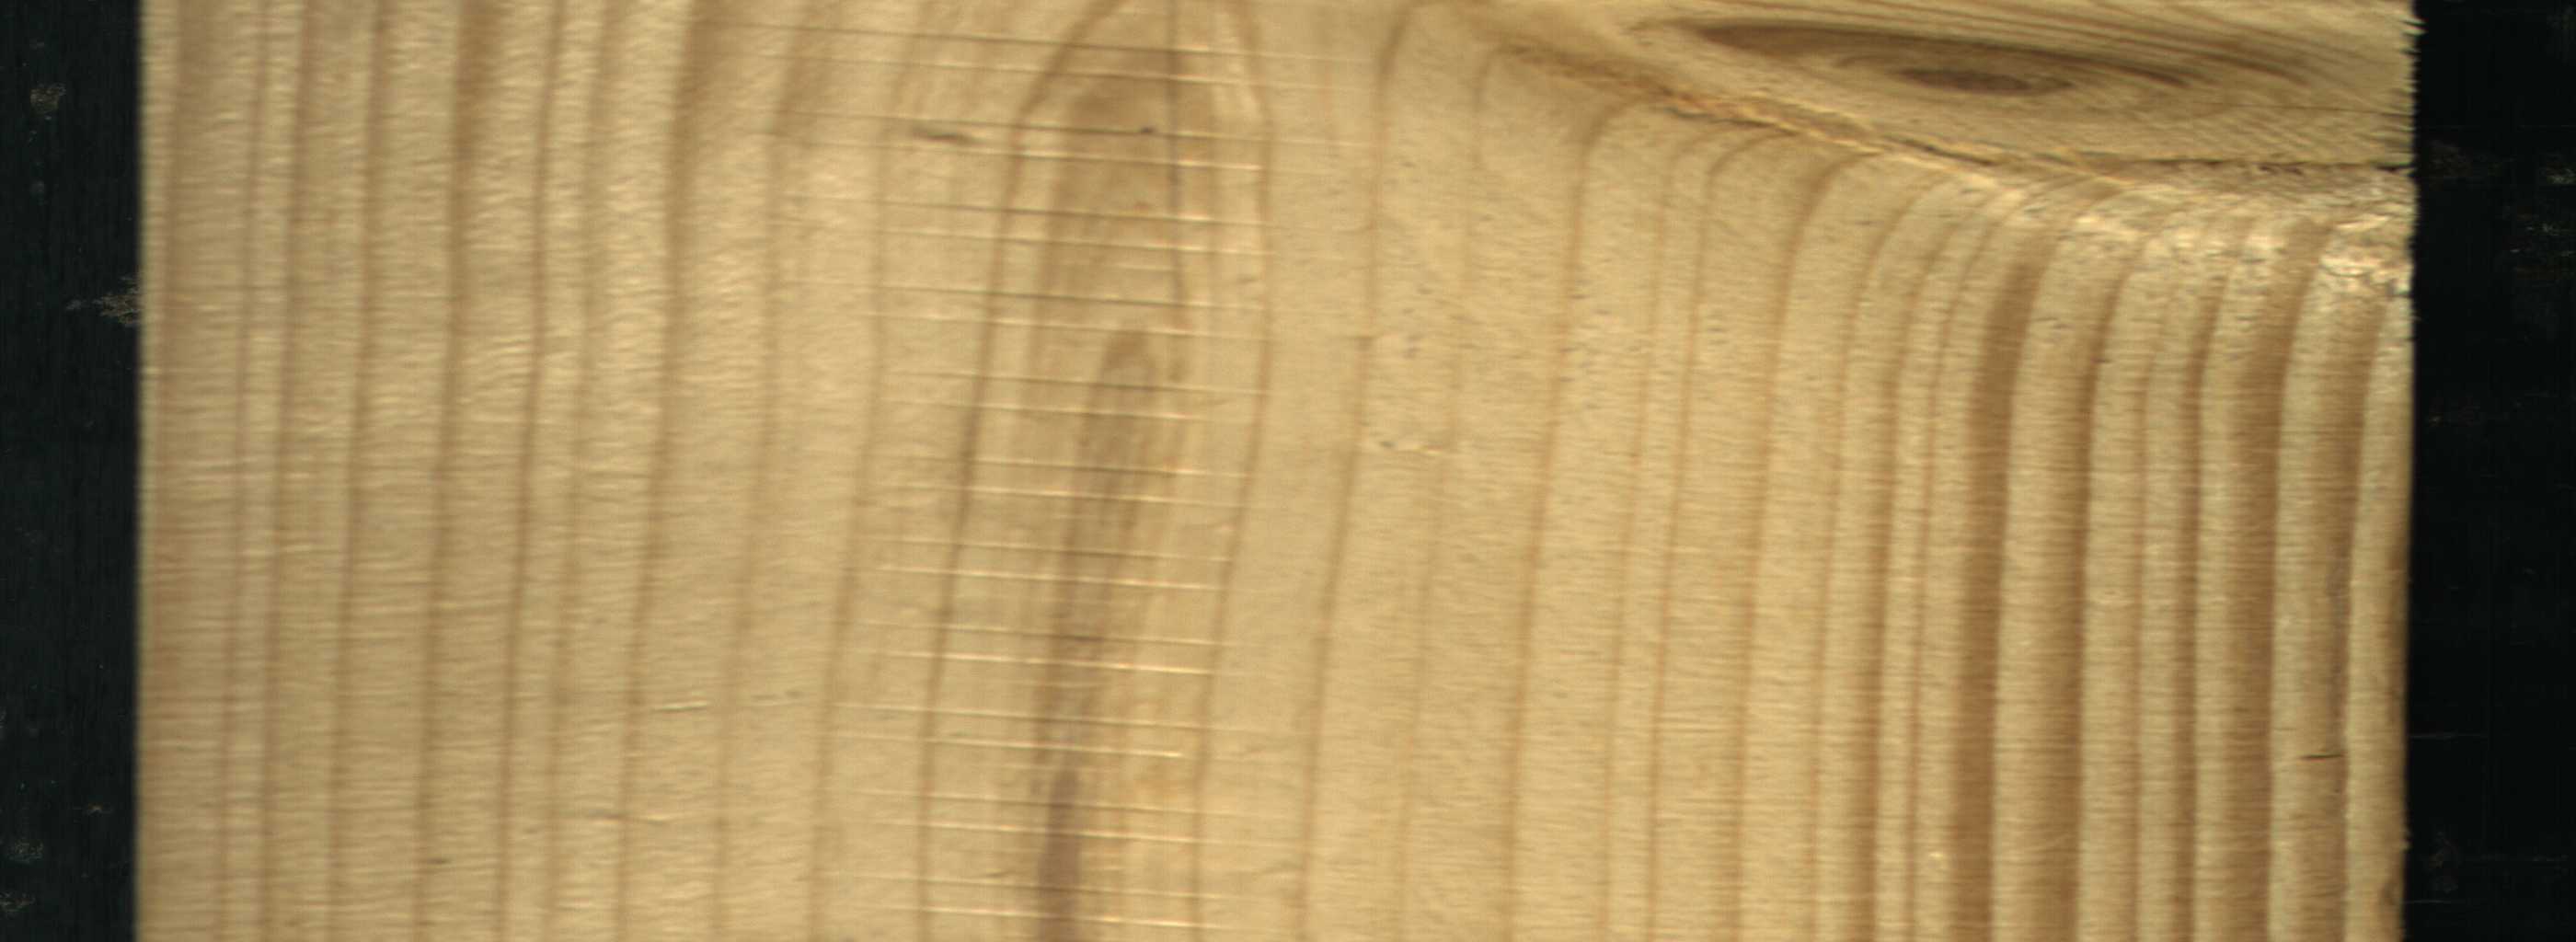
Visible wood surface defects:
Quartzity
Live_Knot